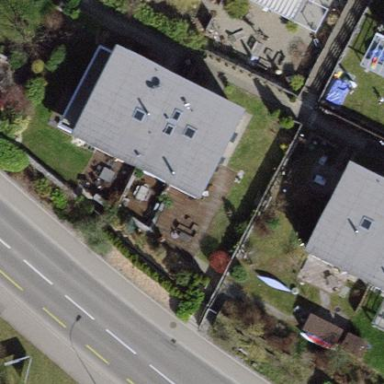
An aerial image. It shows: Terrace building.